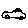
Label: car